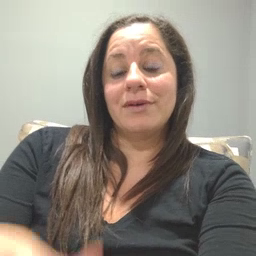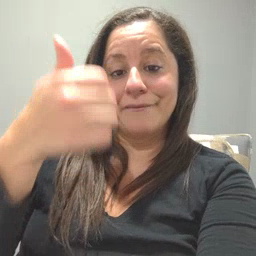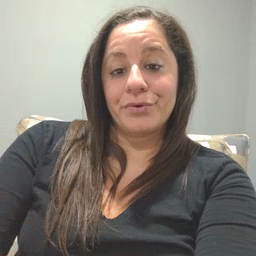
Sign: every